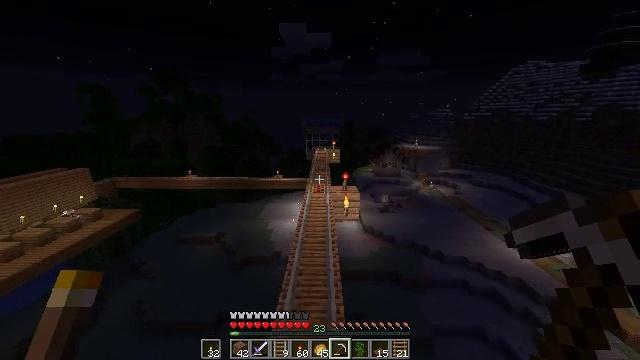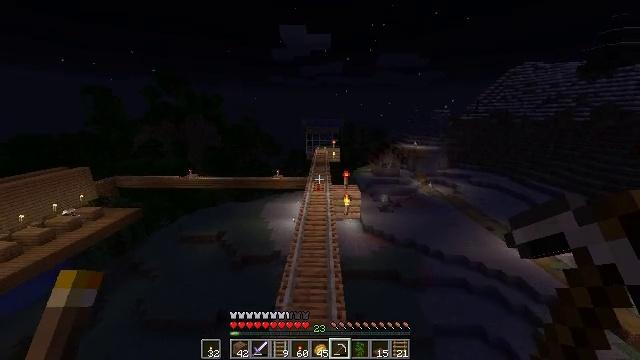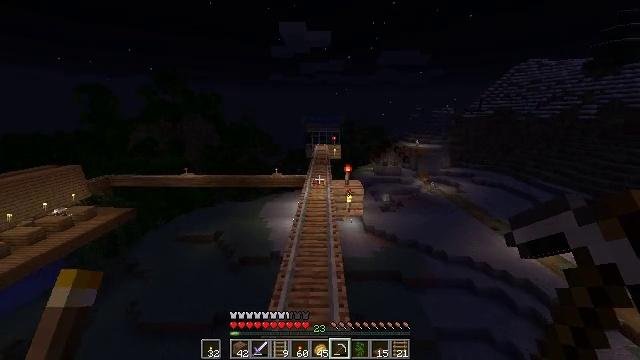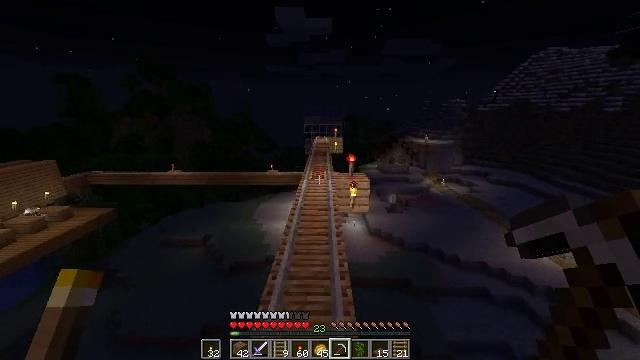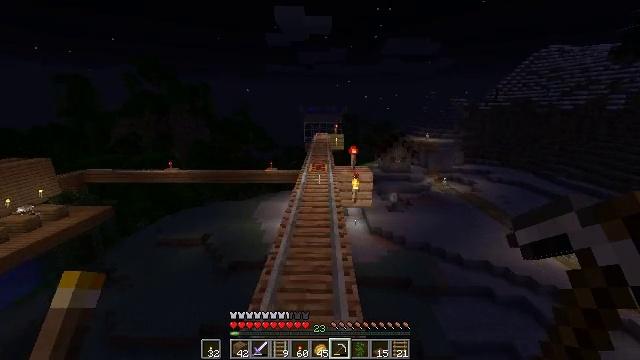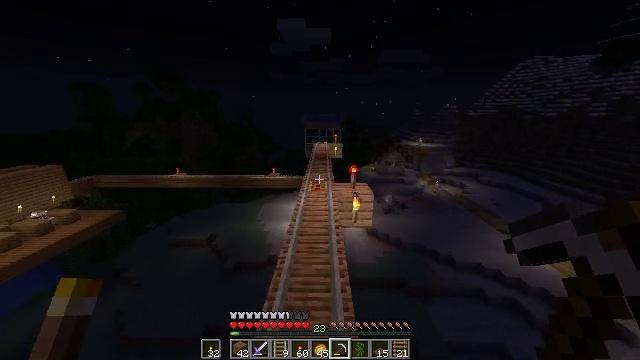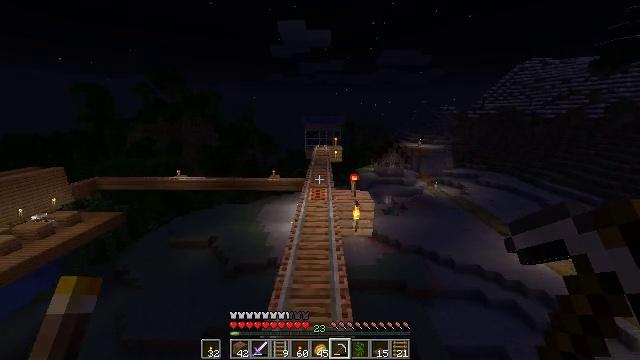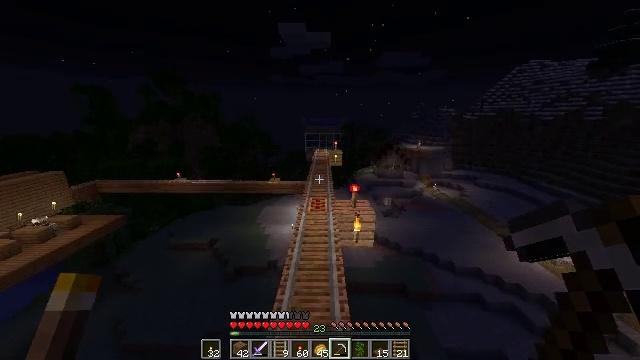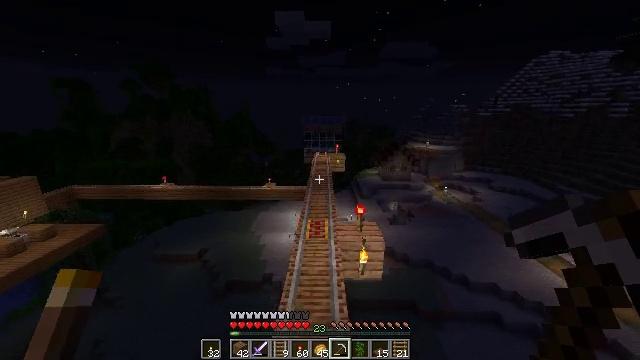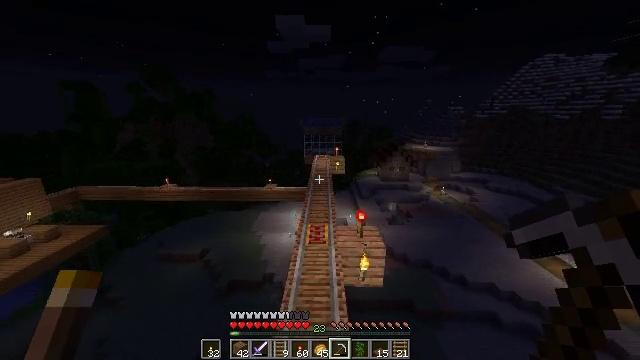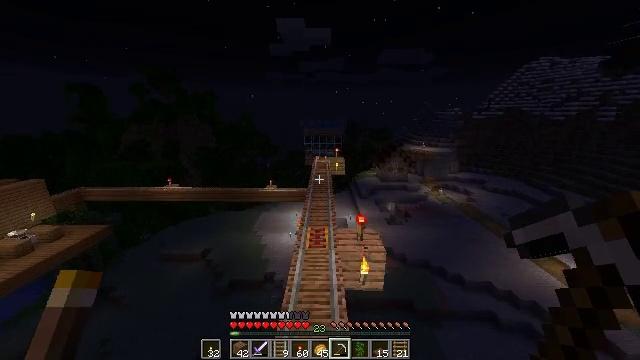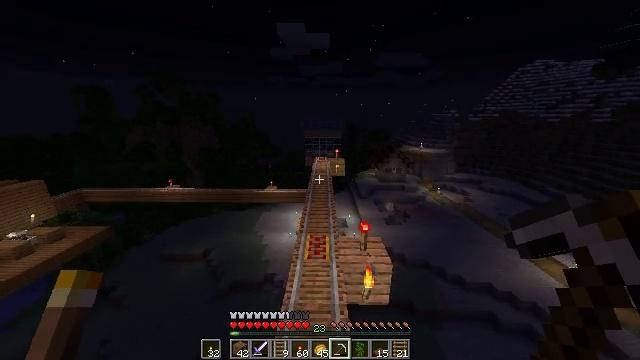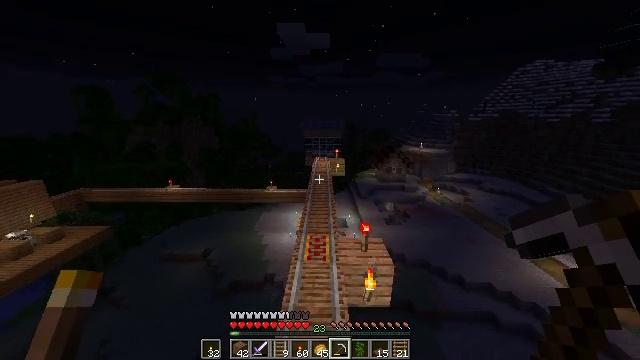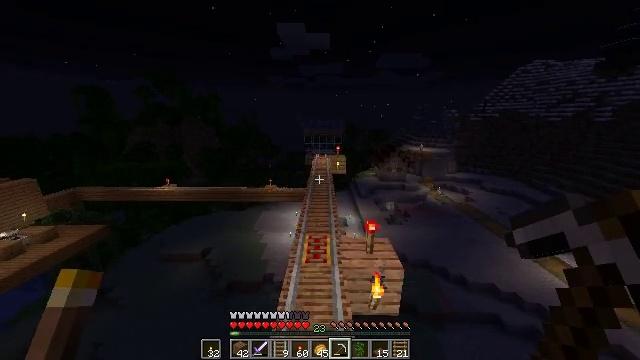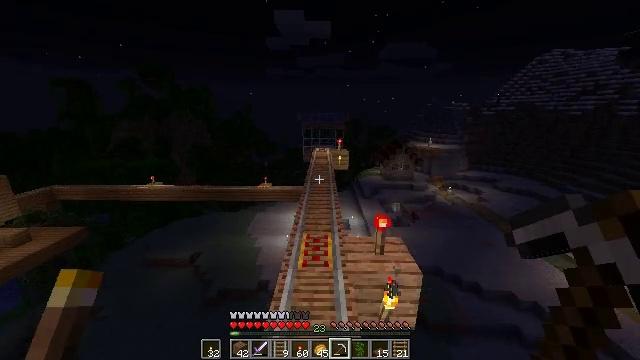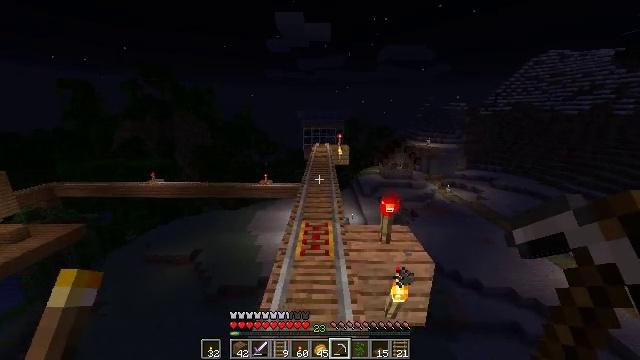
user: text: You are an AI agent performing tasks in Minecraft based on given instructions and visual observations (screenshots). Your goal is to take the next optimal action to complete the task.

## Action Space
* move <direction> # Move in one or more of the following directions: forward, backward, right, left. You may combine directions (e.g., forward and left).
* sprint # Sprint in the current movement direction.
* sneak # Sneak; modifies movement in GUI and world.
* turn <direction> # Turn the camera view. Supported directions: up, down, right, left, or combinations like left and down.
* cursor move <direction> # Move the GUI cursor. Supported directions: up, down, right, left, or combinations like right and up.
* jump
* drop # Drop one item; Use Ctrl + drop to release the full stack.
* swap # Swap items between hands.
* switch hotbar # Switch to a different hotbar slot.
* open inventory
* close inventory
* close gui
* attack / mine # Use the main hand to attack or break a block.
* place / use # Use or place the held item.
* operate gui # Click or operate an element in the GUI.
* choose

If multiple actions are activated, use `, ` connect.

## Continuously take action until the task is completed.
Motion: motion action
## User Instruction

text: Collect spruce planks from an old building.
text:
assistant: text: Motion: move forward, jump
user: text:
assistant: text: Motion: move forward, jump
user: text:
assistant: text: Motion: move forward, sprint, jump
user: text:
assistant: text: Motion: move forward, sprint, jump
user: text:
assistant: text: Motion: move forward, sprint, jump
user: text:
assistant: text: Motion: move forward, sprint, jump
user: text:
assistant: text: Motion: move forward, sprint, jump
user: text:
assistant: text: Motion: move forward, jump
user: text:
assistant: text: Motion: move forward, jump
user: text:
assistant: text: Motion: move forward, jump
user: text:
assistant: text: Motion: move forward, jump
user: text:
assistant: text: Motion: move forward, jump
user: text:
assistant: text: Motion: move forward, jump
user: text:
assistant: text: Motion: move forward, jump
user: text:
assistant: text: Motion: move forward, jump
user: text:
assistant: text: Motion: move forward, jump
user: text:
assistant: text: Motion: move forward, sprint, jump
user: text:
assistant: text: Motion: move forward, sprint, jump
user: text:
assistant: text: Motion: move forward, sprint, jump
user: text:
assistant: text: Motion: move forward, sprint, jump
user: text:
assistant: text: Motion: move forward, jump
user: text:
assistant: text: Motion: move forward, jump
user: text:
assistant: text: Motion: move forward, jump
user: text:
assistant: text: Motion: move forward, jump
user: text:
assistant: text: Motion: move forward, jump
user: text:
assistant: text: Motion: move forward, jump
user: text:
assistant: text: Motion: move forward, jump
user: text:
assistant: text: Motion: move forward, sprint, jump
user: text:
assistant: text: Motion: move forward, sprint, jump
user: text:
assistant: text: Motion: move forward, sprint, jump